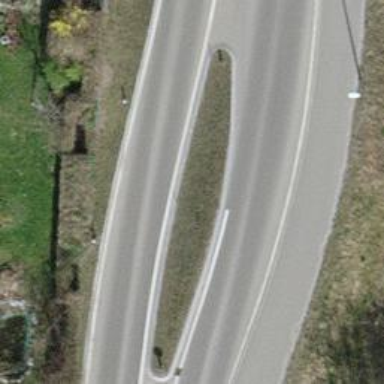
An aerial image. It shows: Traffic calming island.